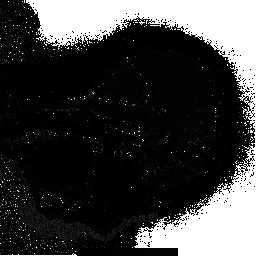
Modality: T2starmap
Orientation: sagittal
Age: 23
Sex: female
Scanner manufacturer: siemens
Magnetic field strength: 3 T
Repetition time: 0.043 s
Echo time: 0.00184 s